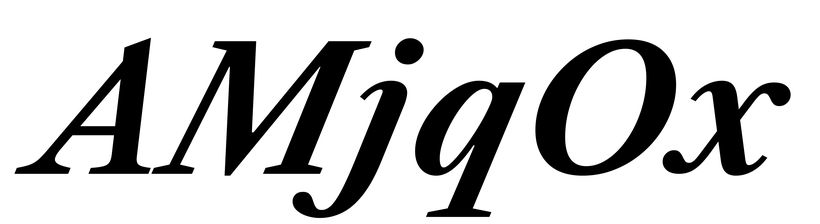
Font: LibreCaslonText-Italic_Bold_Italic